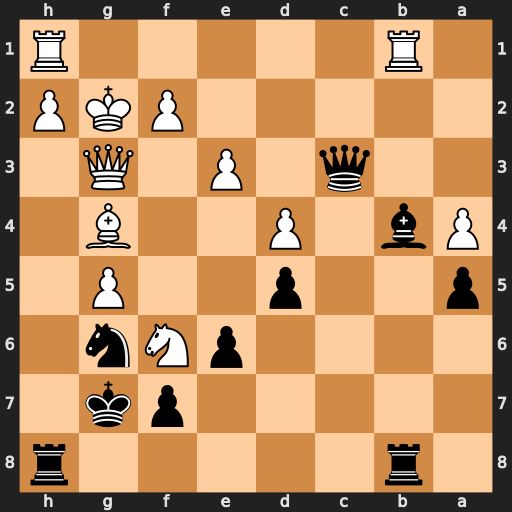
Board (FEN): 1r5r/5pk1/4pNn1/p2p2P1/Pb1P2B1/2q1P1Q1/5PKP/1R5R
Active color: b
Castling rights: -
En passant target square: -
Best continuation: Nh4+ Kh3 Nf5+ Nh5+ Rxh5+ Bxh5 Nxg3